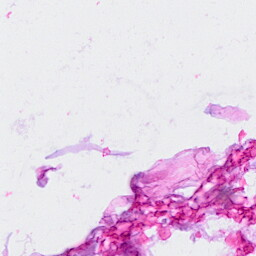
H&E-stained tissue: Breast